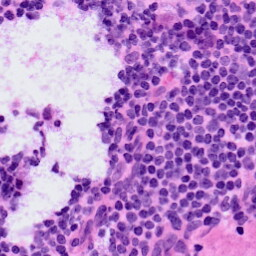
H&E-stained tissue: LymphNode